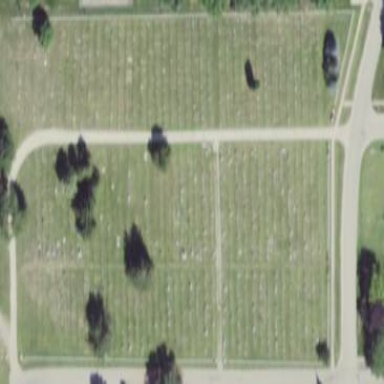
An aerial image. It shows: Cemetery.